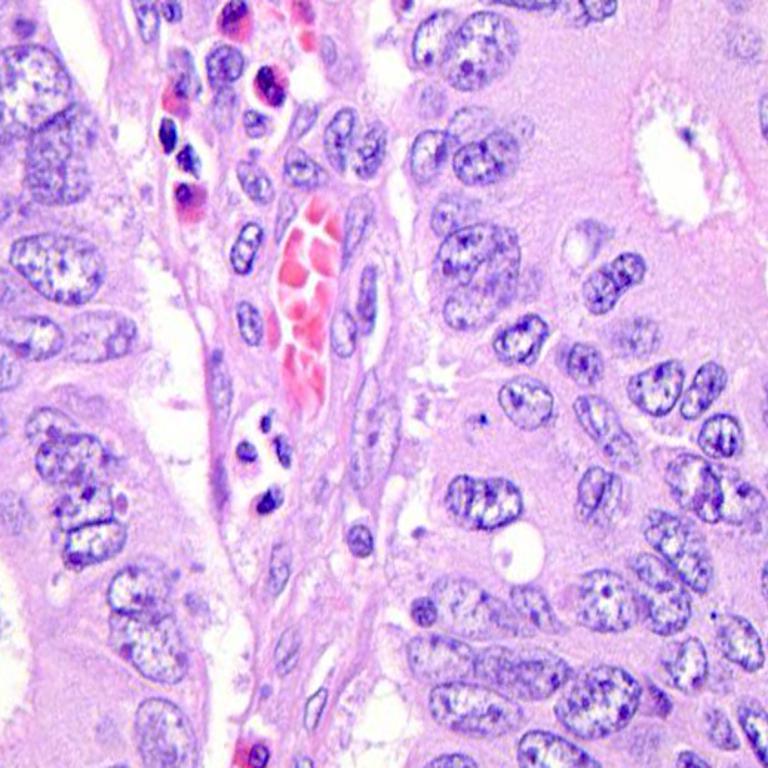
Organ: colon
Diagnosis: adenocarcinomas